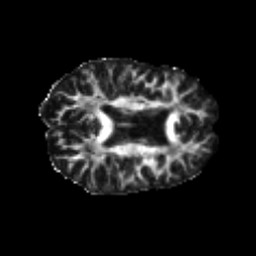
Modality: FA
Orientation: axial
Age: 24
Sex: female
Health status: healthy
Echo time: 0.074 s